Question: I'm having problems with inside pages. It simply are recognizing pages as iso, but I want utf-8, I'm declaring it as default charset. I tried some modifications on freemarker configuration, but they are not having effect.
spring-servlet.xml
'''
<bean id="freemarkerConfig" class="org.springframework.web.servlet.view.freemarker.FreeMarkerConfigurer">
<property name="templateLoaderPath" value="/WEB-INF/pages/"/>
</bean>
'''
template.html
'''
<#macro page>
<!DOCTYPE html PUBLIC "-//W3C//DTD XHTML 1.0 Transitional//EN" "http://www.w3.org/TR/xhtml1/DTD/xhtml1-transitional.dtd">
<html xmlns="http://www.w3.org/1999/xhtml">
<head>
<meta http-equiv="Content-Type" content="text/html; charset=utf-8" />
<title>Cemiterio - Prefeitura Municipal de Maringa</title>
</head>
<body>
Usuarios
<#nested/>
</body>
</html>
</#macro>
'''
login.html
'''
<#import "templates/template.html" as t/>
<@t.page>
<#if erroLogin??>
${erroLogin}
</#if>
<form action="entrar" method="post">
<div>
<label>Usuario:</label>
<input type="text" name="usuario" />
<br />
<label>Senha:</label>
<input type="text" name="senha" />
<br />
<input type="submit" name="submit" />
</div>
</form>
</@t.page>
'''
output

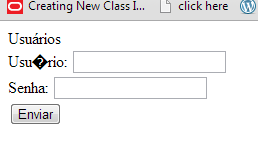
Answer: Since the accents were all right in the inserted variables, yet the accents entered directly into the templates weren't, and the browser seems to know that the page uses UTF-8 (that you can check in the page information dialog of the browser), either:
- The template file was saved with the wrong encoding. In Eclipse, you should go to Window -> Preferences -> Workspace, and set text file encoding to UTF-8. This is a global setting, but by default Eclipse uses the platform default, which doesn't make sense in 99% of the projects. You can also set this on project level under Project -> Properties -> Resource.- FreeMarker has used wrong charset to decode the template files, as it also uses the platform default by default. So you should set the 'default_encoding' setting to 'UTF-8'. You can also force the encoding in the template with '<#ftl encoding='UTF-8'>'.